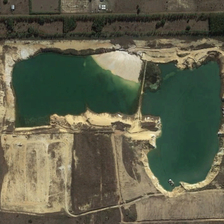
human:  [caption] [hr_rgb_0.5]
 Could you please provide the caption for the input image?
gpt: on the left side of the pond without a white sand .

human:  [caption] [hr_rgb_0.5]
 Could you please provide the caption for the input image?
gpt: the pond is surrounded by light green trees and the road .

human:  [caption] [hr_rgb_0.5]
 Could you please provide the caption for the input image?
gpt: two pools of water are of the same color .

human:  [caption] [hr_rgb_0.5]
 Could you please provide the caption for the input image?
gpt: the pond is neatly divided into many parts .

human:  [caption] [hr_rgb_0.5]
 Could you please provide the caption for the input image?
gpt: the pond is neatly divided into many parts .